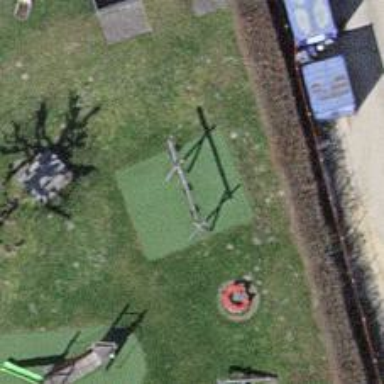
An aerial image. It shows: Playground with swings.